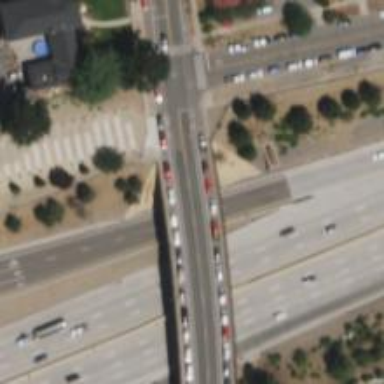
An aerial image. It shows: Tertiary road with asphalt surface that goes over bridge. There is separate sidewalk alongside the road.